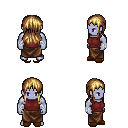
a pixel art fantasy rpg character, male body template, dark elf, purple skin, maroon sleeveless shirt, robe skirt, blonde unkempt hairstyle, white cloth bandages, brown slippers, four views (front, back, left, right), 2x2 character sprite sheet, small pixel art, hard edges, no anti-aliasing